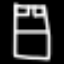
Label: bed